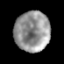
Tissue: prostate
Cell type: T cells
Senescence score: 0.3157
Nuclear area (px): 1380
Mean DAPI intensity: 148.51